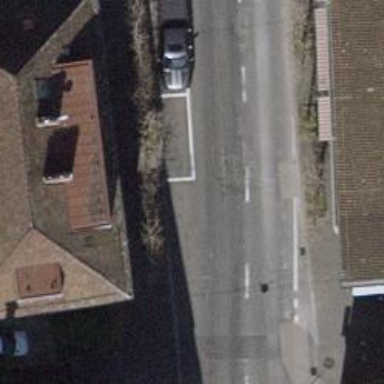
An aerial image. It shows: Secondary road with asphalt surface. There are sidewalks on both sides of the road. Trolley wires are visible above the road.